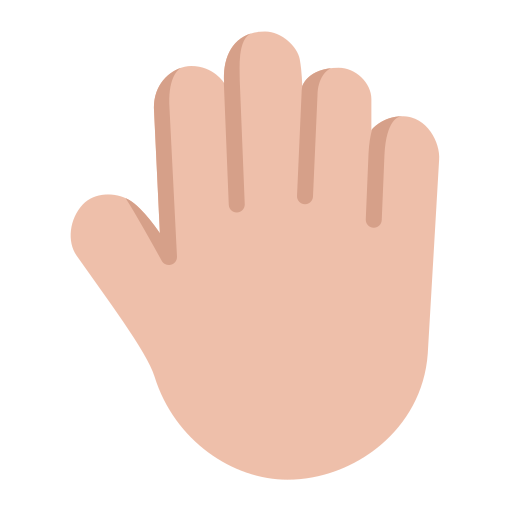
raised back of hand flat  light